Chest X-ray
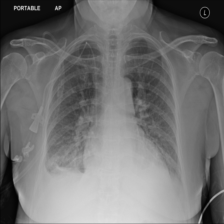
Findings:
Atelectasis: negative
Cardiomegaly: negative
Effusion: negative
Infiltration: positive
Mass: negative
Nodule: negative
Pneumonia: positive
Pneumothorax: negative
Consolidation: negative
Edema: positive
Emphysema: negative
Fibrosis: negative
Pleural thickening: negative
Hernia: negative